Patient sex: F
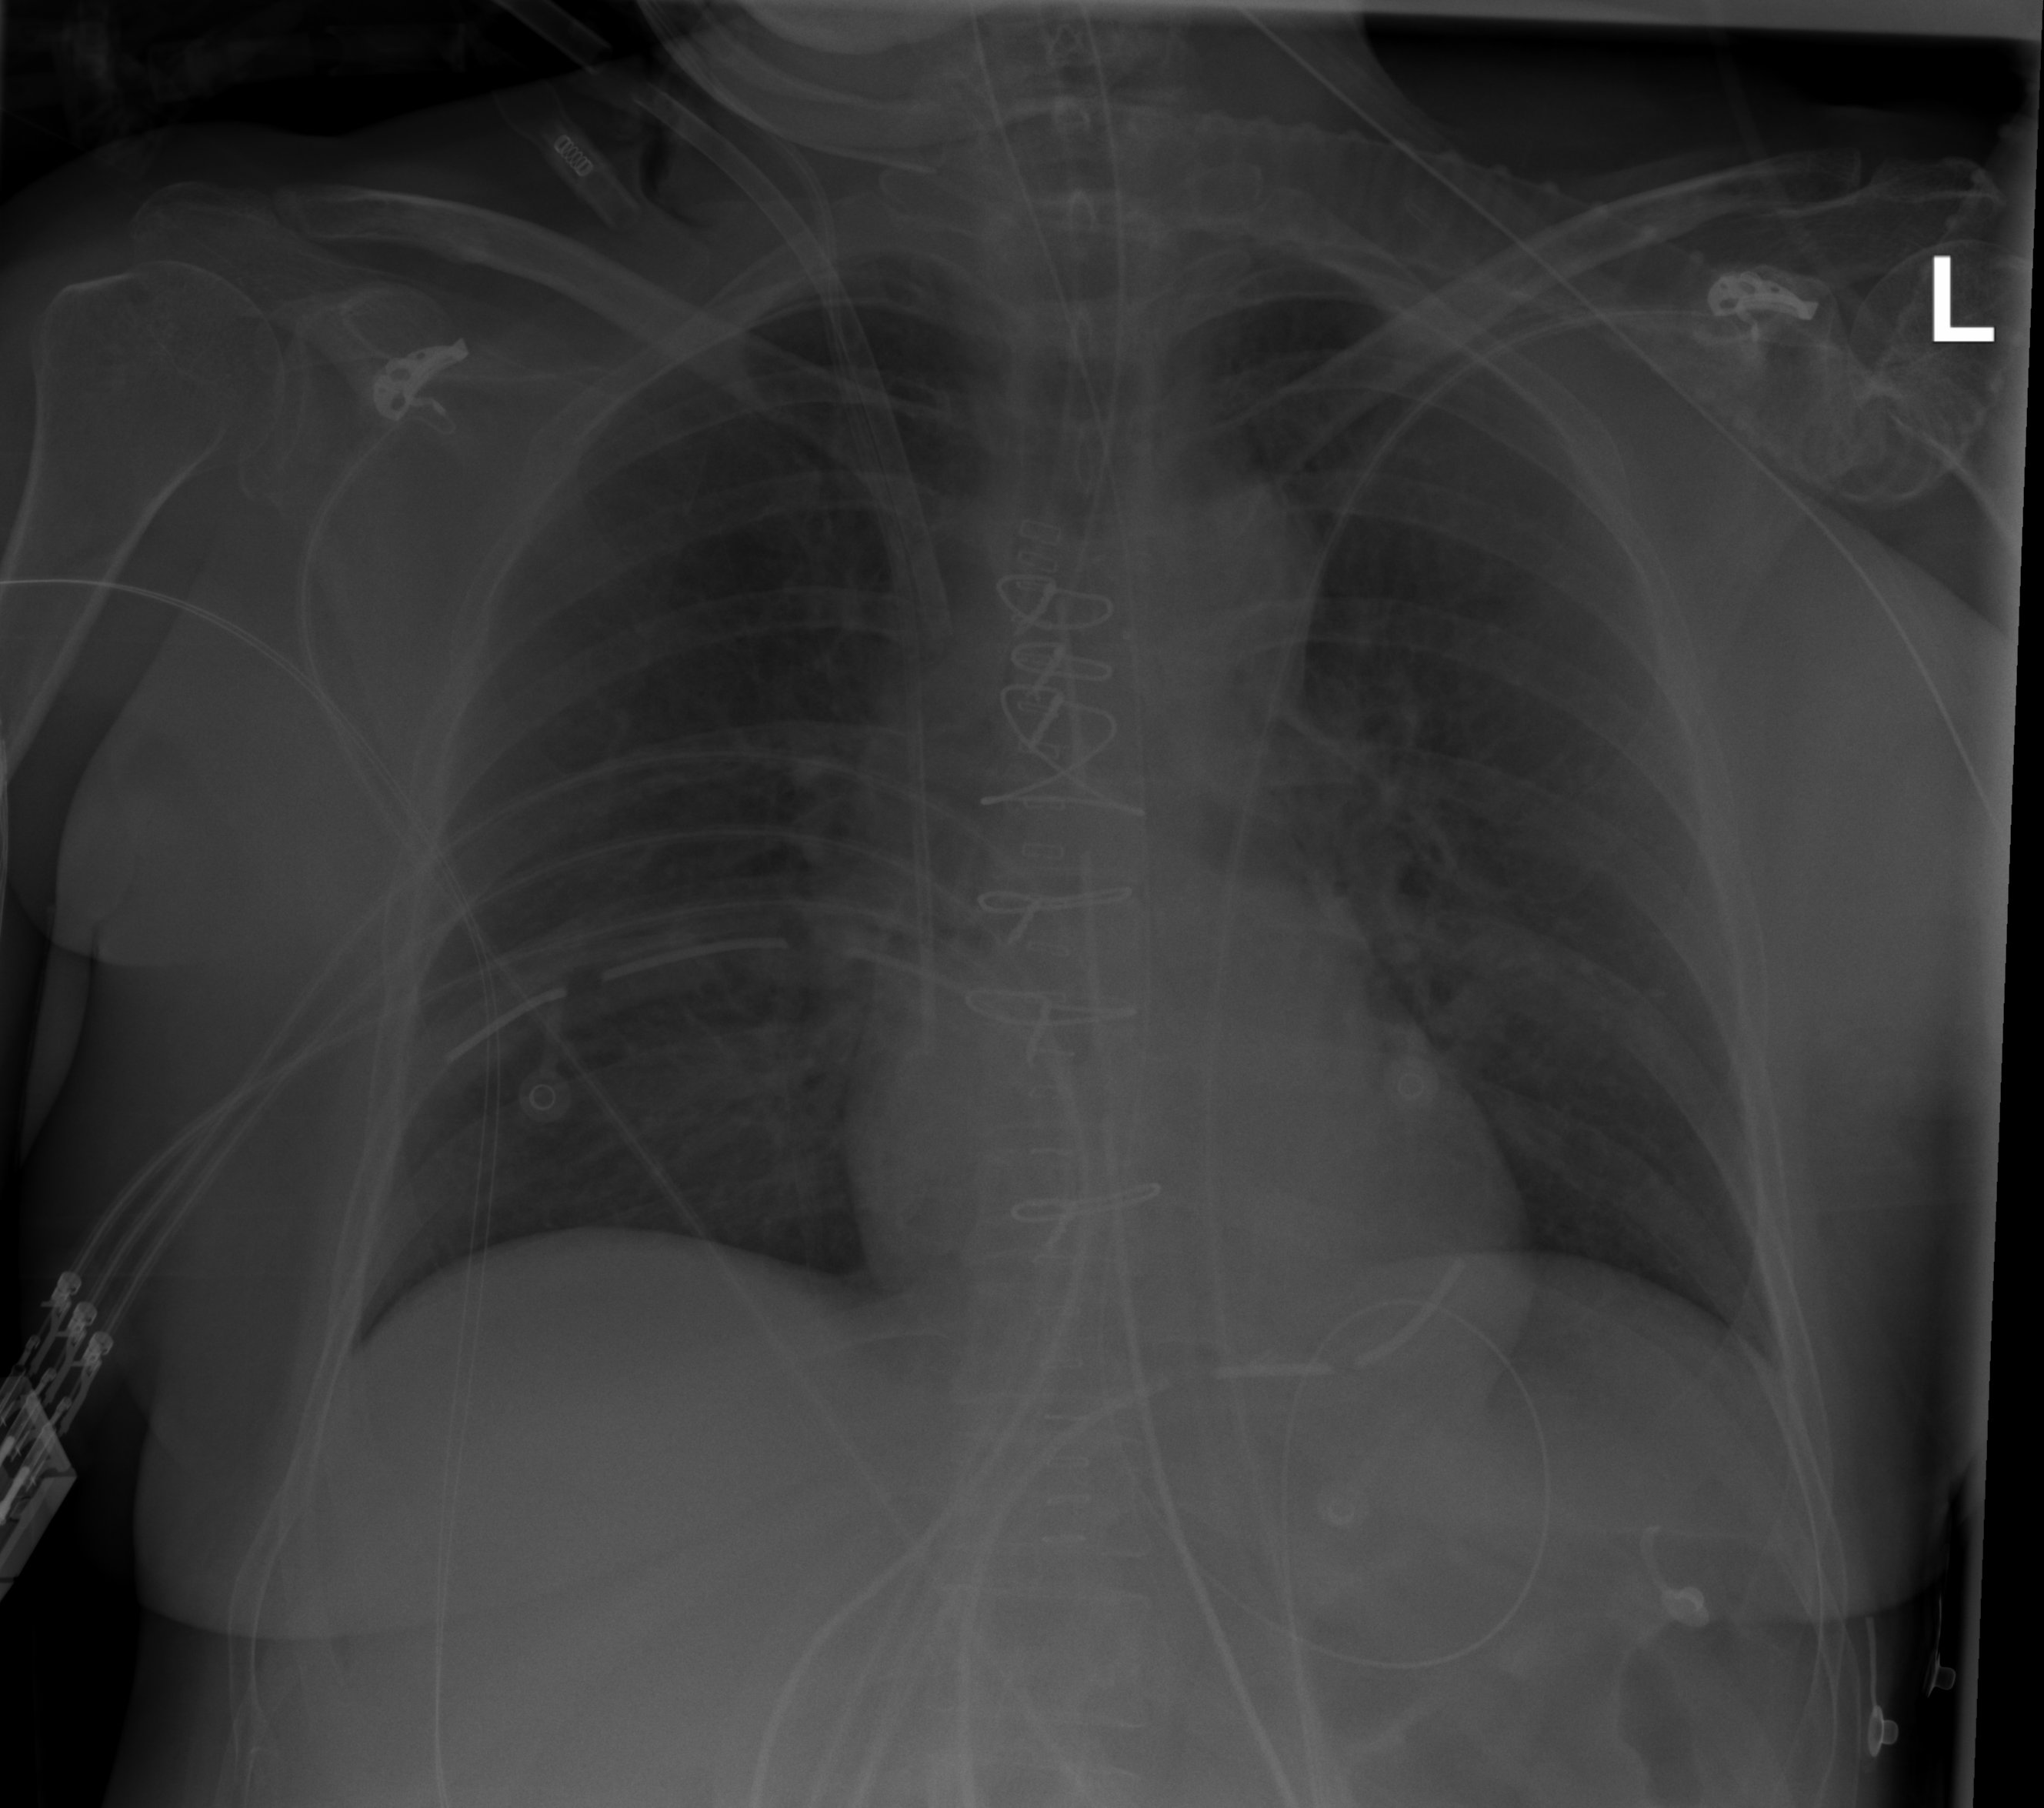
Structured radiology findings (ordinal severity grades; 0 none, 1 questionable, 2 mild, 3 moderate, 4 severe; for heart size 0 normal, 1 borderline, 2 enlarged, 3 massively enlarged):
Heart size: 0
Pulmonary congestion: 2
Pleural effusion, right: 0
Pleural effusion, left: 0
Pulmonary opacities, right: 0
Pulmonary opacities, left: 0
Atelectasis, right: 0
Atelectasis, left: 0